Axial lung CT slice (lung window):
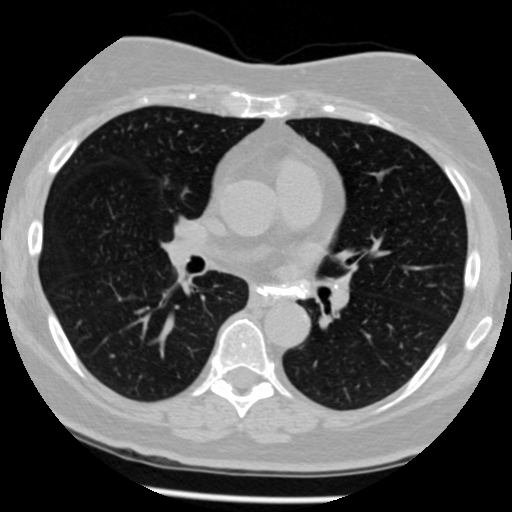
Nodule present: no